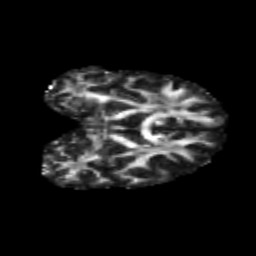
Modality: FA
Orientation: coronal
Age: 29
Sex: male
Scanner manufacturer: siemens
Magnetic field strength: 3 T
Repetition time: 1.8 s
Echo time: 0.07 s